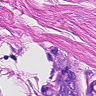
Metastatic tissue present: yes